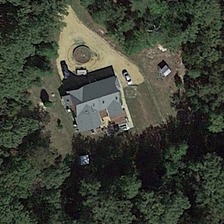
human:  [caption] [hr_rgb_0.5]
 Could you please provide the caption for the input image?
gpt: a building is surrounded by many green trees .

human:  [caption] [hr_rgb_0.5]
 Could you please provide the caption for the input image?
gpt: a building is surrounded by many green trees .

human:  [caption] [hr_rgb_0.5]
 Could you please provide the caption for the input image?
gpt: a building is surrounded by many green trees .

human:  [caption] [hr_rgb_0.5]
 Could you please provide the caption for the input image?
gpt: a building is surrounded by many green trees .

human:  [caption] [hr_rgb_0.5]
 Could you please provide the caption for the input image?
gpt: a building is surrounded by many green trees .